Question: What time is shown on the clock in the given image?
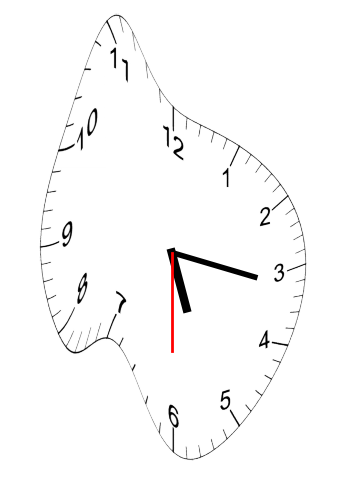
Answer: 05:16:30